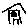
Label: house